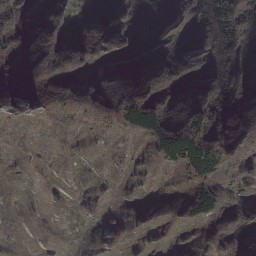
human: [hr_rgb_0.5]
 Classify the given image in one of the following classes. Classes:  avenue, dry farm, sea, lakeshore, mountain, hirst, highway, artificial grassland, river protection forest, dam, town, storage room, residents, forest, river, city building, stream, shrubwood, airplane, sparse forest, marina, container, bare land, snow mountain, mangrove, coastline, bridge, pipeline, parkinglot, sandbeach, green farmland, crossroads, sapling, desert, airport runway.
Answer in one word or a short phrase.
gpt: mountain